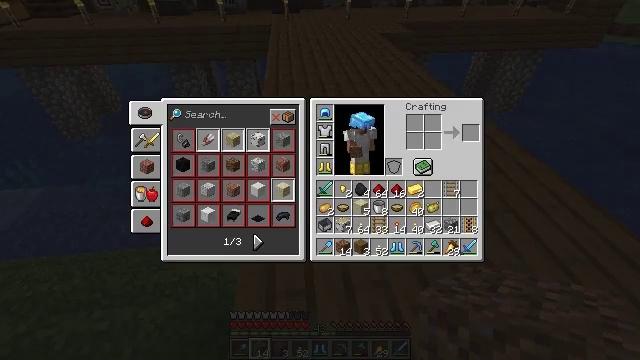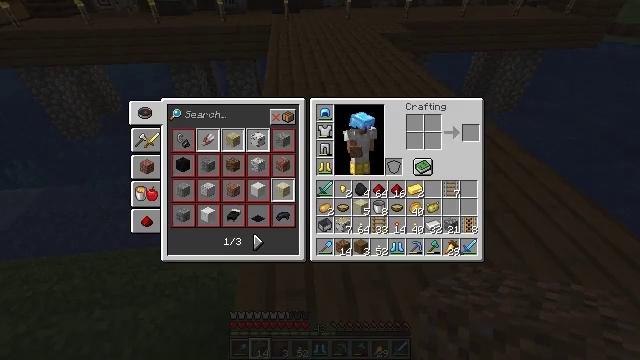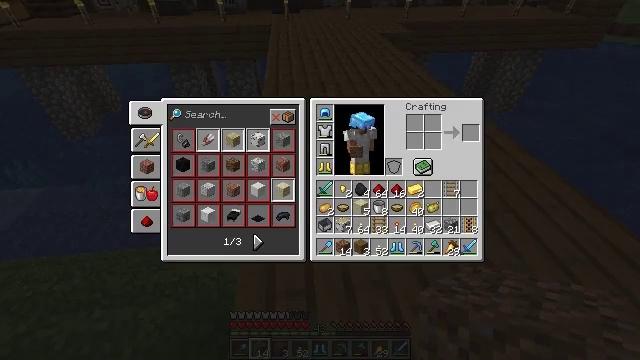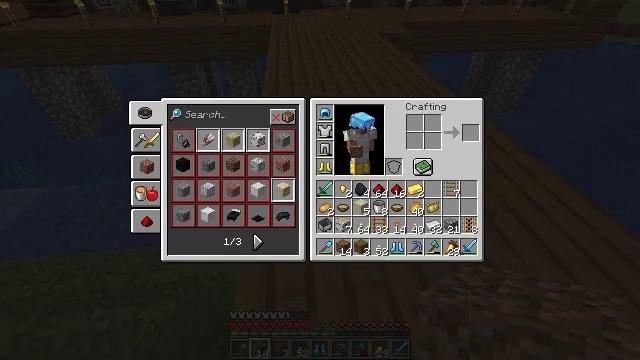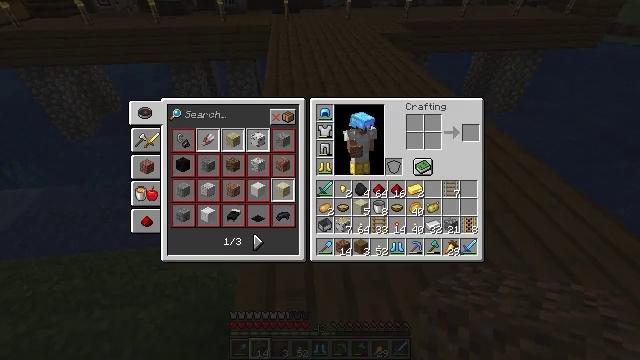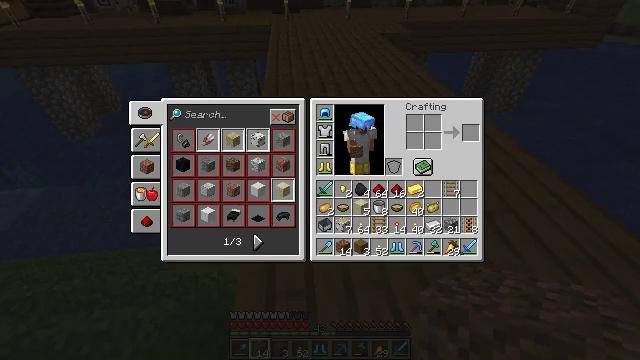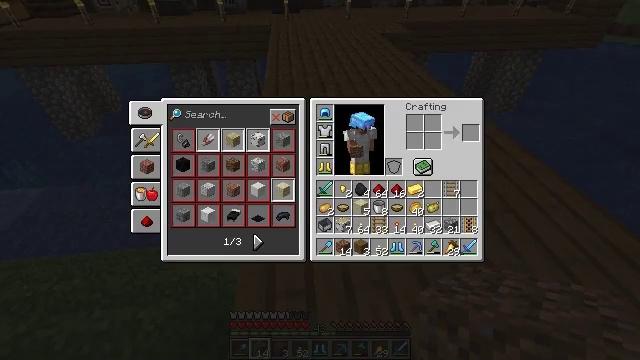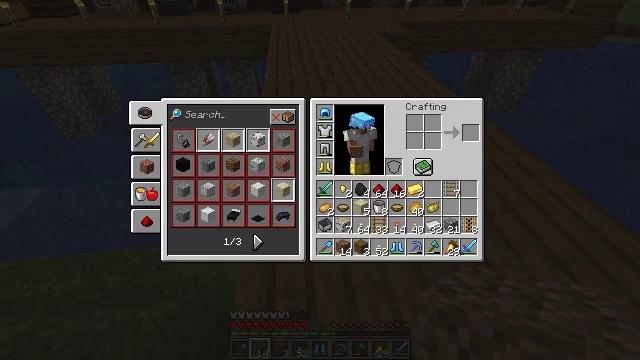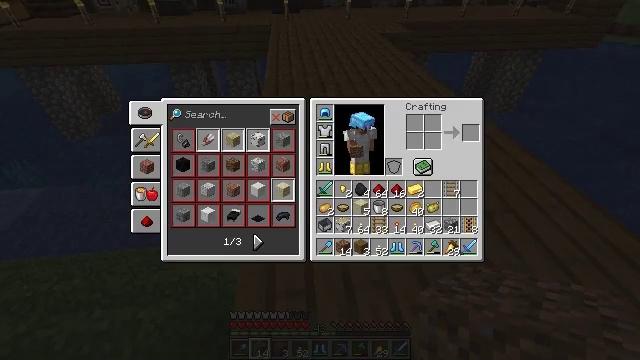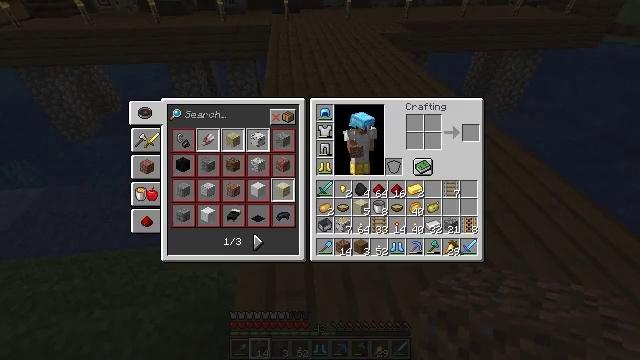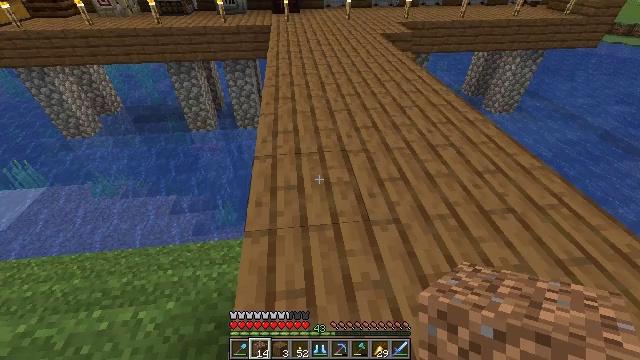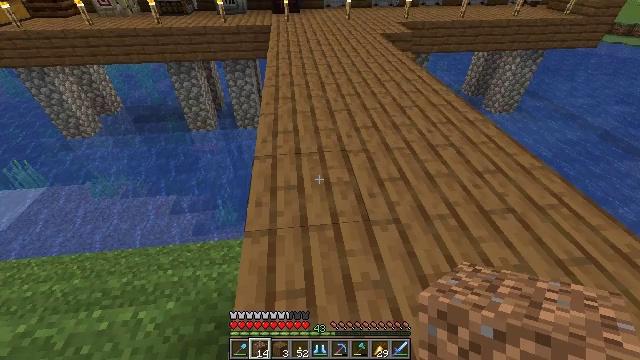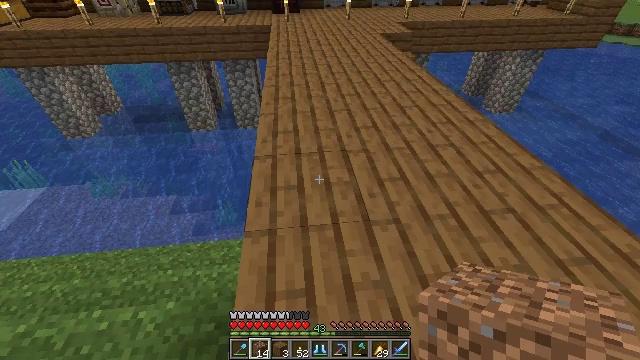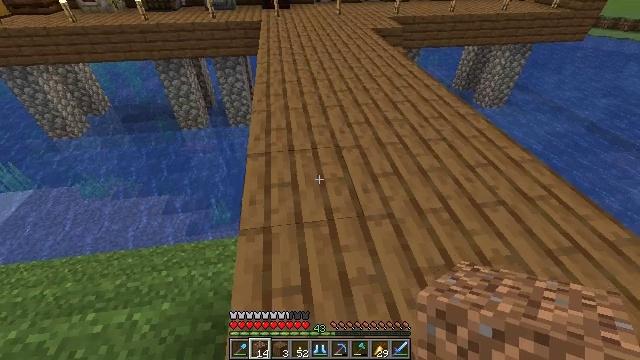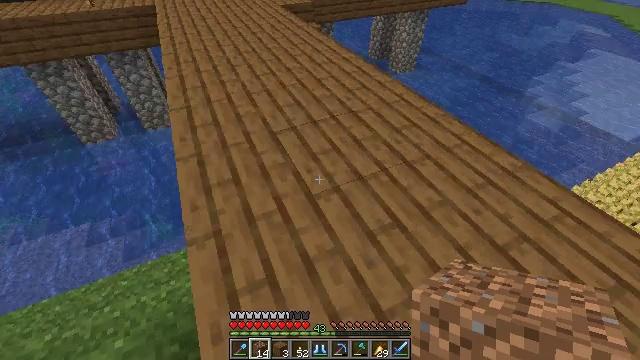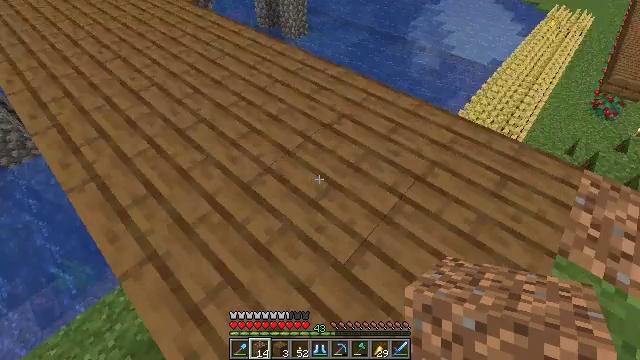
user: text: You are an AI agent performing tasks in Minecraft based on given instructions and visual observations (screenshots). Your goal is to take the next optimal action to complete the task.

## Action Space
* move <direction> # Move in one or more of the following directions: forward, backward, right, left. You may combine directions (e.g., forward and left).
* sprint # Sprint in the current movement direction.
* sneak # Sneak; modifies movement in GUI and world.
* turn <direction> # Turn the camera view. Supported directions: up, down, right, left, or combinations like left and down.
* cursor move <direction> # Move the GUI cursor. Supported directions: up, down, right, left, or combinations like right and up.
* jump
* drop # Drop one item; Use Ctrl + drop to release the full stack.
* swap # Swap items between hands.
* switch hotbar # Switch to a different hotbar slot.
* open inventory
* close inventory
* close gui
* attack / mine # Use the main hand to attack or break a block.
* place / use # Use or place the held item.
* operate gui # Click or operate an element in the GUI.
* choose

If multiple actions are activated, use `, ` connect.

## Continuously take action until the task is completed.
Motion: motion action
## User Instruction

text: Reclaim the spruce stairs for reuse.
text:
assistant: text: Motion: no_op
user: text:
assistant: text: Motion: no_op
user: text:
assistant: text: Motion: no_op
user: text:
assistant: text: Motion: no_op
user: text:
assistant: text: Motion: no_op
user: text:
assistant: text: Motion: no_op
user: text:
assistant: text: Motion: no_op
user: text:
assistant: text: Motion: no_op
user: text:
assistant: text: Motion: no_op
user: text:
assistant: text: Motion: no_op
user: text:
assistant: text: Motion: no_op
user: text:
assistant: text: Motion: no_op
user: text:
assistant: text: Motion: turn right
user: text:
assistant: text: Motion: turn right and down
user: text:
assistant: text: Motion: turn right and down
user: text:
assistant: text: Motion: turn right and down
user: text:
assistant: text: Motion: turn right
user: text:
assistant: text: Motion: no_op
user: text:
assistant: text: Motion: no_op
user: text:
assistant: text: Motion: no_op
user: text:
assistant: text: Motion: no_op
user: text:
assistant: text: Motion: no_op
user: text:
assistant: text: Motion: no_op
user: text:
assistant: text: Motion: no_op
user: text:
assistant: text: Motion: turn right
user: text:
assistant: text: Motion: turn right
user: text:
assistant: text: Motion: turn left and up
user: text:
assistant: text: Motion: no_op
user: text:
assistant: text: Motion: no_op
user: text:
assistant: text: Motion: no_op